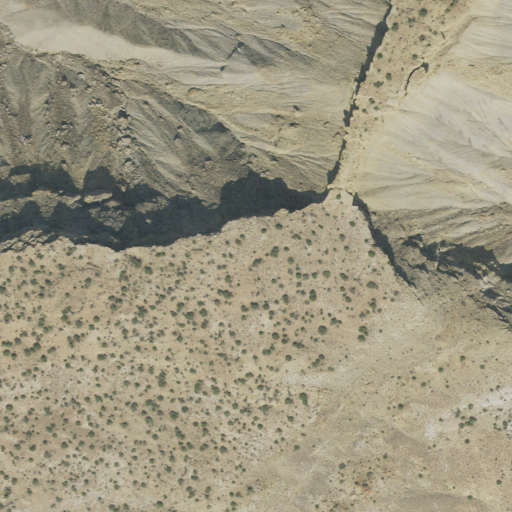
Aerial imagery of ridge(s) in Utah named Christmas Ridge containing shrub and barren land